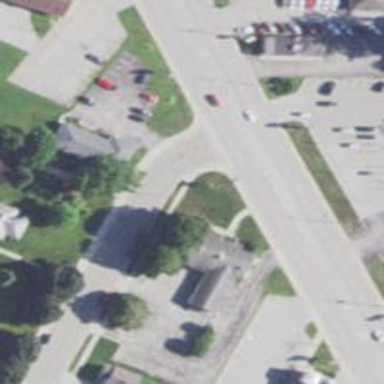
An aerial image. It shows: Crossing on the road.